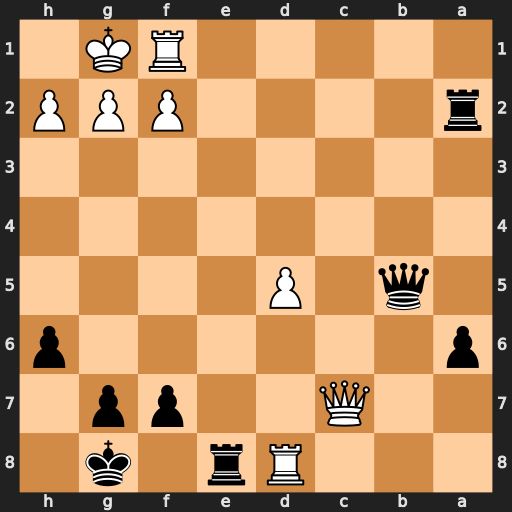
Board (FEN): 3Rr1k1/2Q2pp1/p6p/1q1P4/8/8/r4PPP/5RK1
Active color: b
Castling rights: -
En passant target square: -
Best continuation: Qxf1+ Kxf1 Ra1+ Qc1 Rxc1#